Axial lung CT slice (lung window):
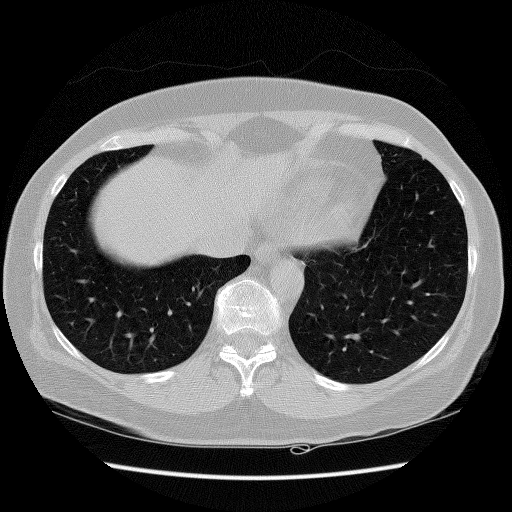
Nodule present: no